Question: Set an icon for a JFrame when it is minimized to the dock like other mac application.
Please help..
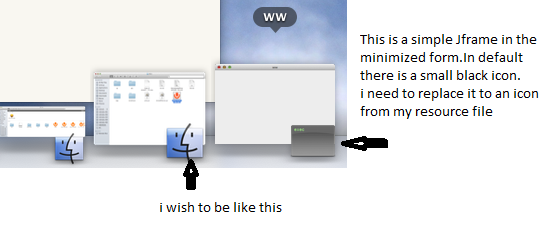
Answer: Use the jar bundler that is available with Mac os to create an App. Set the icon of the app using jar bundler and dont set any icons for your jframe.